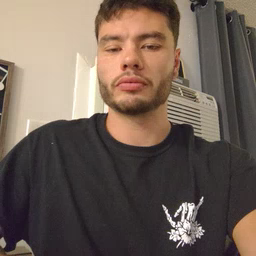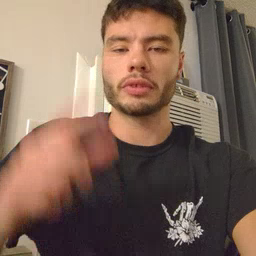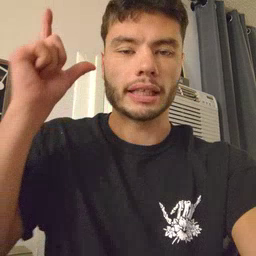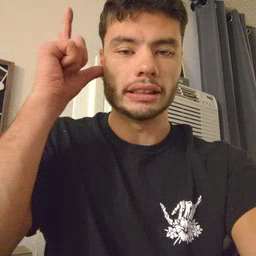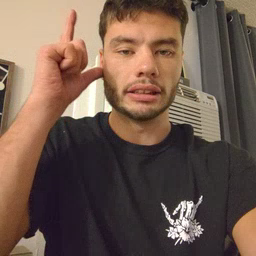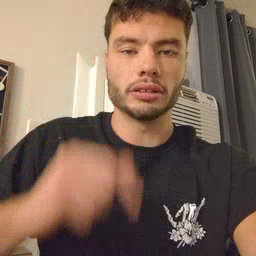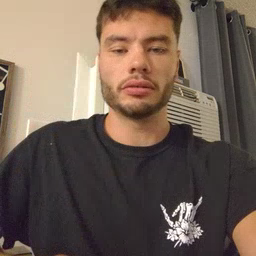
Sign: listen